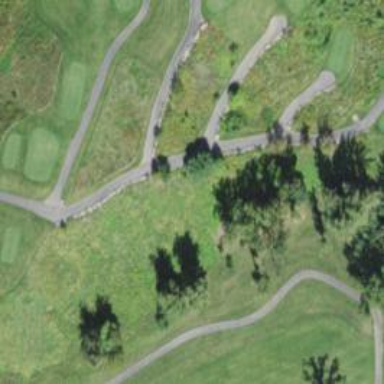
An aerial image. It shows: Asphalt service road used as golf cart path.